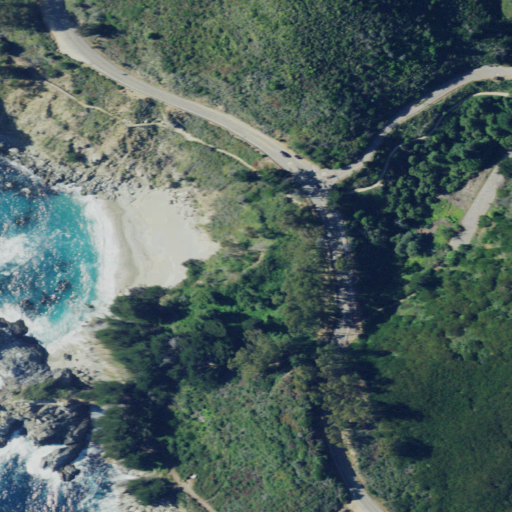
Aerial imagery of valley in California named McWay Canyon containing shrub, evergreen forest, open development, mixed forest, herbaceous wetlands, open water, low intensity development, high intensity development, medium intensity development, and barren land